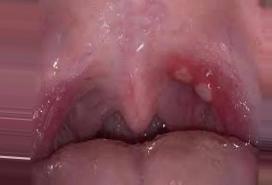
Condition: Mouth Ulcer